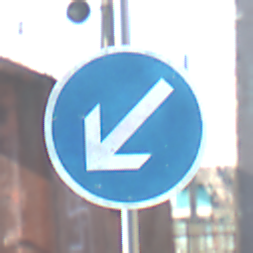
Verkehrszeichen: VorgeschriebeneVorbeifahrtLinks
Umgebung: Outdoor, Suburban
Tageszeit: MorningAfternoon
Wetter: Clear
Licht: Natural
Jahreszeit: NotSpecified
Kontrast: HighContrast